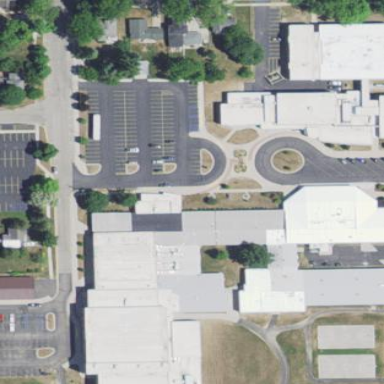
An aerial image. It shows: School building.